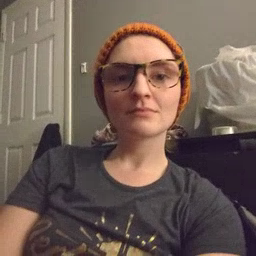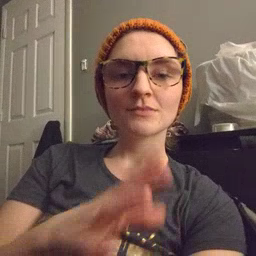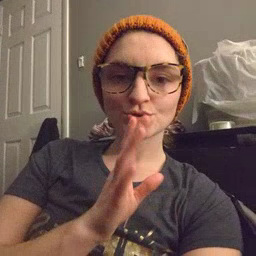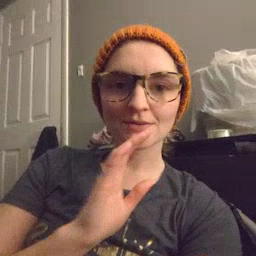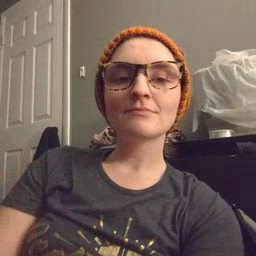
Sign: talk